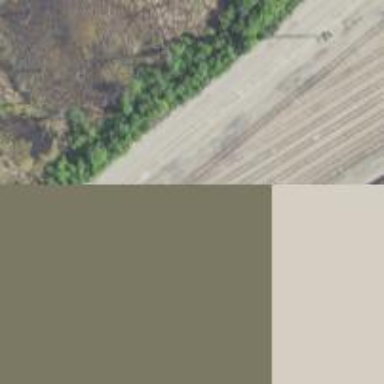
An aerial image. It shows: Railway yard used for servicing trains.